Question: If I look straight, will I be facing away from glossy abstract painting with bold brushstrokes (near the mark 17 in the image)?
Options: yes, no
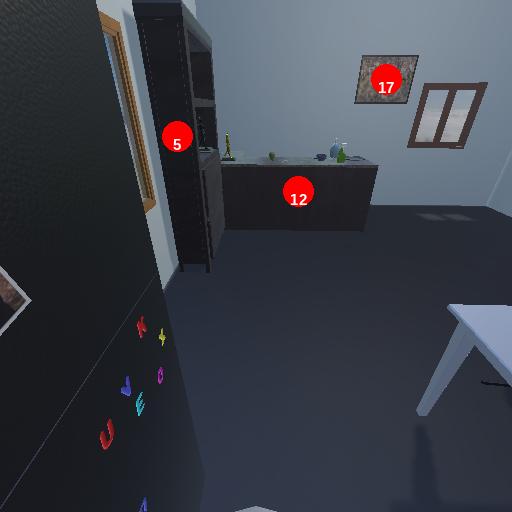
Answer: yes